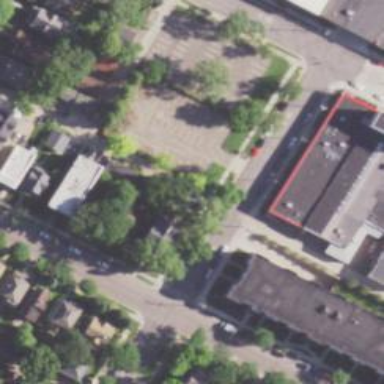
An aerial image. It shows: Alley classified as service road.